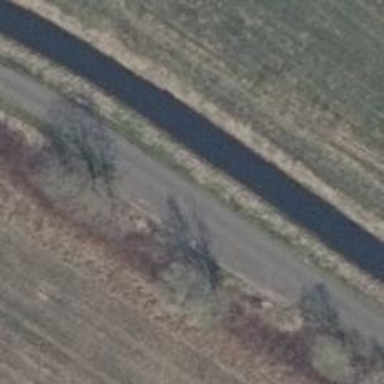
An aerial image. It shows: High-quality asphalt cycleway designed for bicycles.